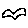
Label: bird